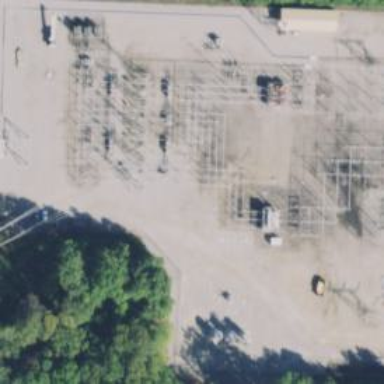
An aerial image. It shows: Switch for power supply.